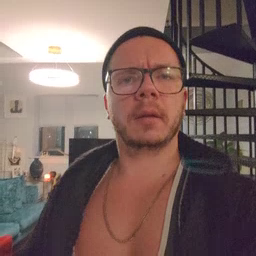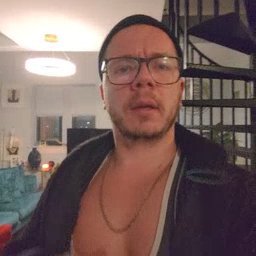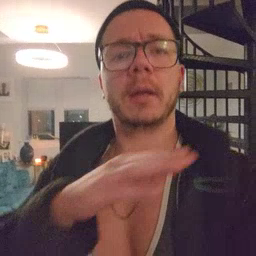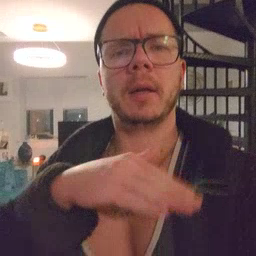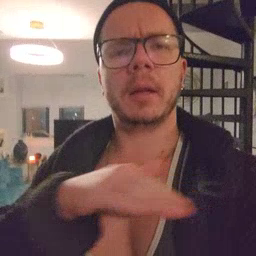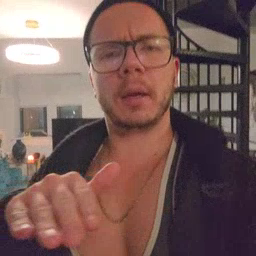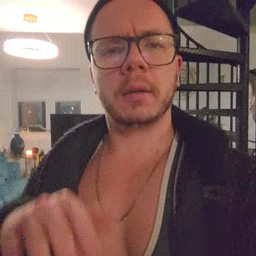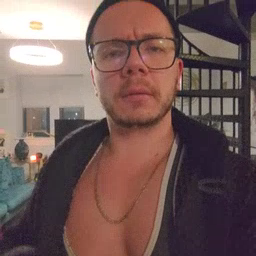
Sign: clean